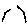
Label: hexagon